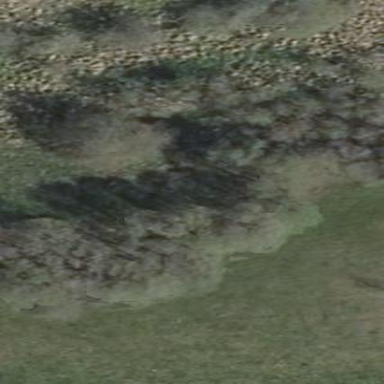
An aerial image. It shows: Deciduous broadleaved woodland.